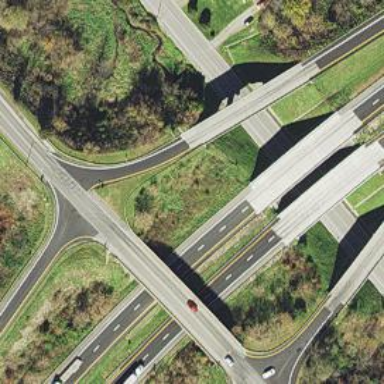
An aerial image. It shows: Bridge over motorway.